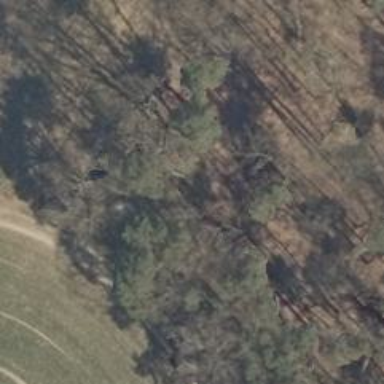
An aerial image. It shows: Shelter that serves as hunting stand.